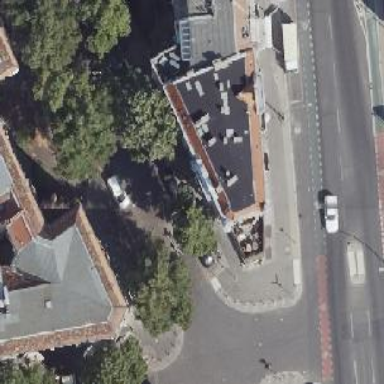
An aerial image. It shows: Pub.